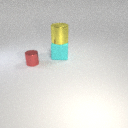
large yellow metal cylinder above large cyan rubber cube